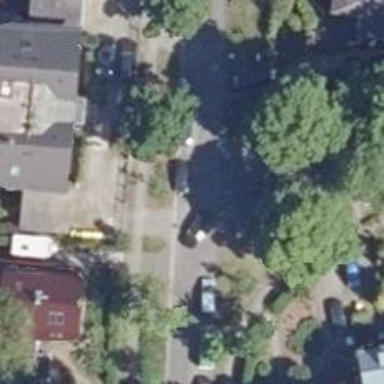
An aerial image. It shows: Smooth asphalt road in residential area.